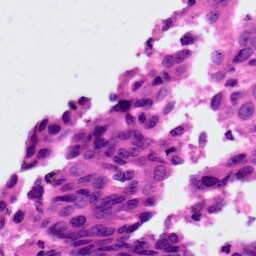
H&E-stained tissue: Ovarian